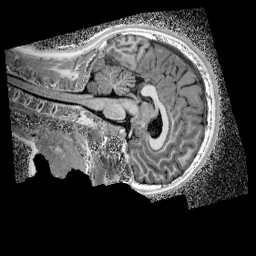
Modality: UNIT1_denoised
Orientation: sagittal
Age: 13
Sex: female
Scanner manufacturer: siemens
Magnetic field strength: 3 T
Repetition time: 4 s
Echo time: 0.00299 s